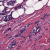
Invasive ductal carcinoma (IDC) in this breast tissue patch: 1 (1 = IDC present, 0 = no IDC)